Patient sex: M
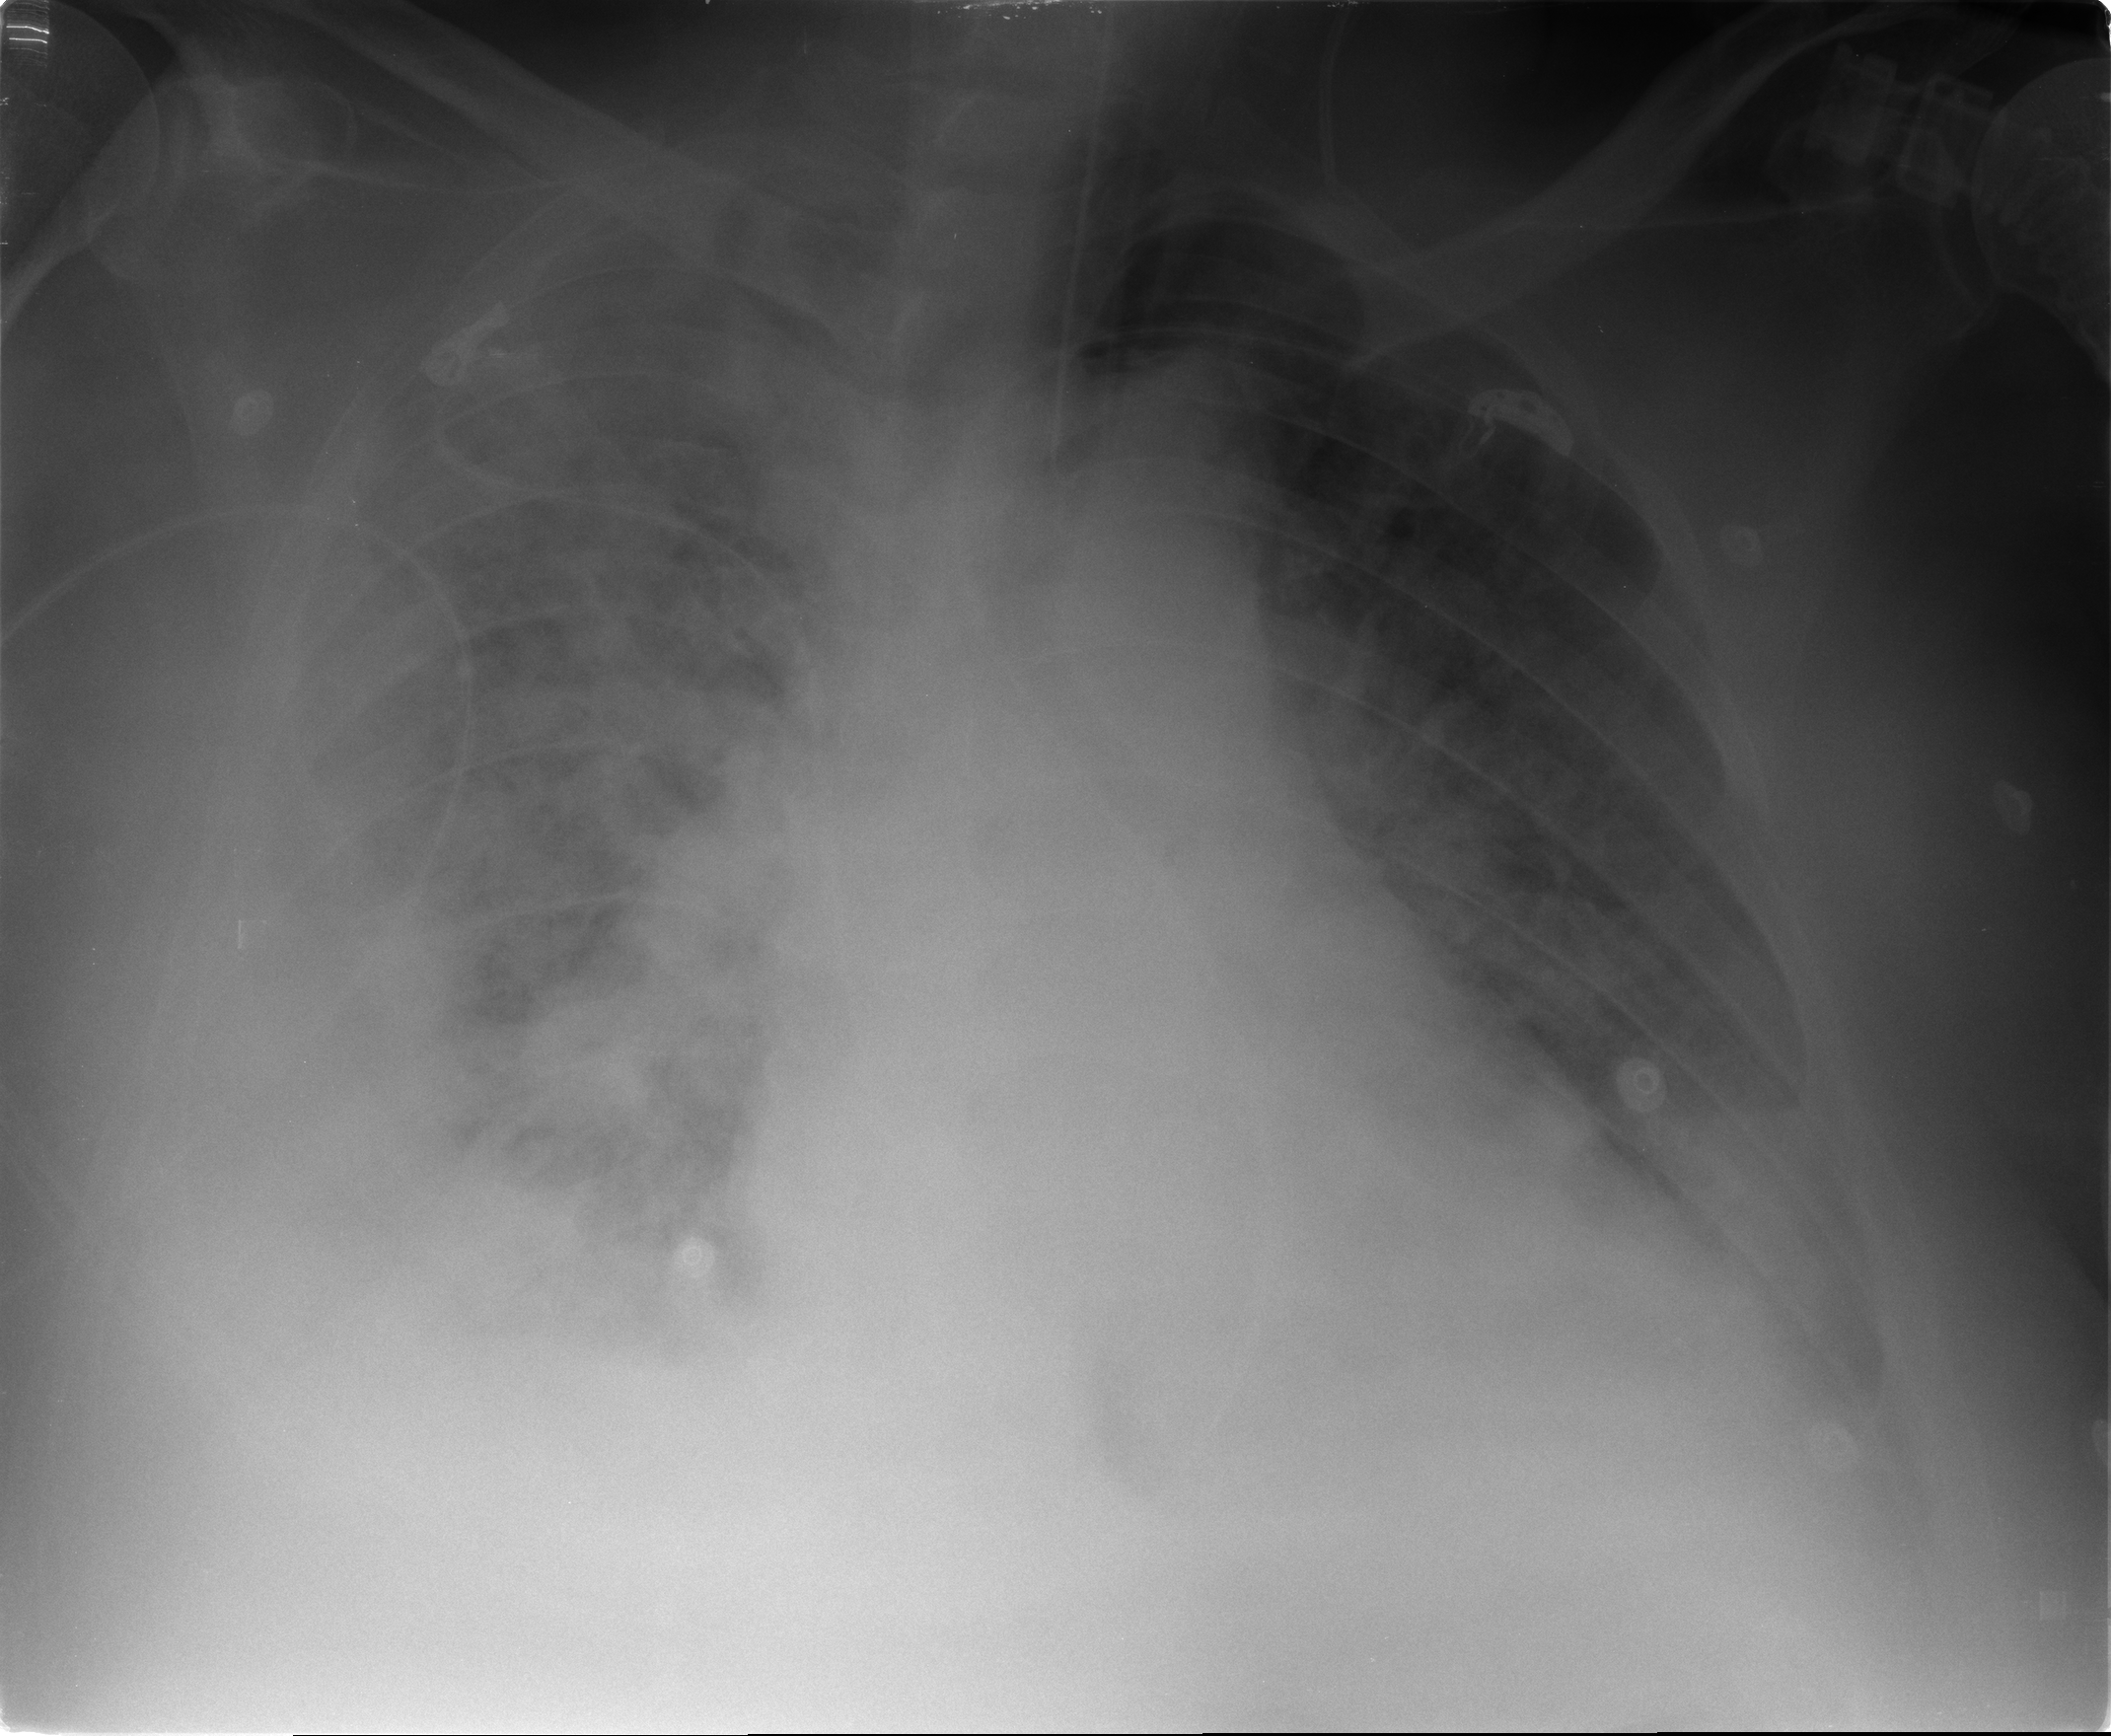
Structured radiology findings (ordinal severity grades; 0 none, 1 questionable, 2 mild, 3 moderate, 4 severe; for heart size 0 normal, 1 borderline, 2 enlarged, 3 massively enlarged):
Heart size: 2
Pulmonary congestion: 4
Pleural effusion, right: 3
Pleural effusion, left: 1
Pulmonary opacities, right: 4
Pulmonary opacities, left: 2
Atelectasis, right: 2
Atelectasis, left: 2